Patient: sex M, age 81
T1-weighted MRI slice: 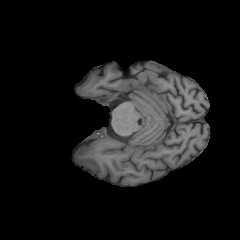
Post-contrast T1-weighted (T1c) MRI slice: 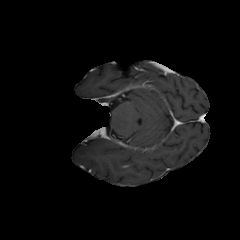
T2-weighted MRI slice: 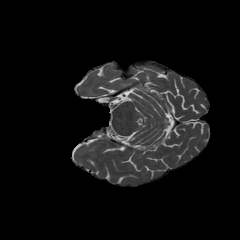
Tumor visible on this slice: no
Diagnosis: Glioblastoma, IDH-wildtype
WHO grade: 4